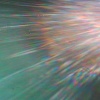
Label: sunburn